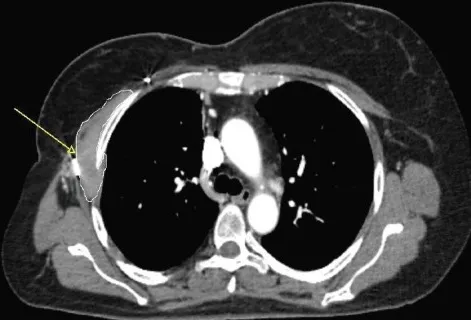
An axial CT scan at recurrence, showing a contrast-enhanced solid tissue (arrow) along the right chest wall, infiltrating the intercostal muscles and the pectoralis muscles, demonstrated at biopsy as recurrence of AF.
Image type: radiology (ct)